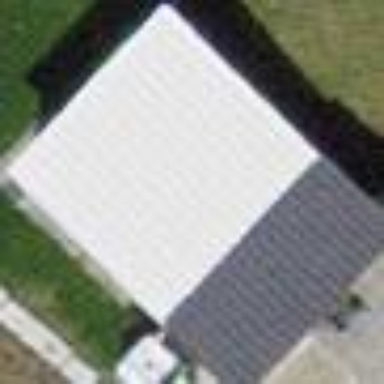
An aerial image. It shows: Shed.